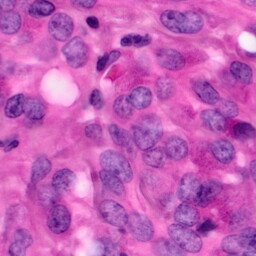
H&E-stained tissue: Pancreatic